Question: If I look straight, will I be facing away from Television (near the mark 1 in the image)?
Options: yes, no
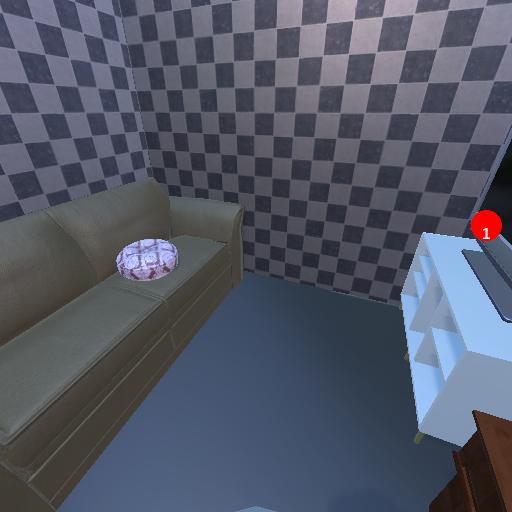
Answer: yes